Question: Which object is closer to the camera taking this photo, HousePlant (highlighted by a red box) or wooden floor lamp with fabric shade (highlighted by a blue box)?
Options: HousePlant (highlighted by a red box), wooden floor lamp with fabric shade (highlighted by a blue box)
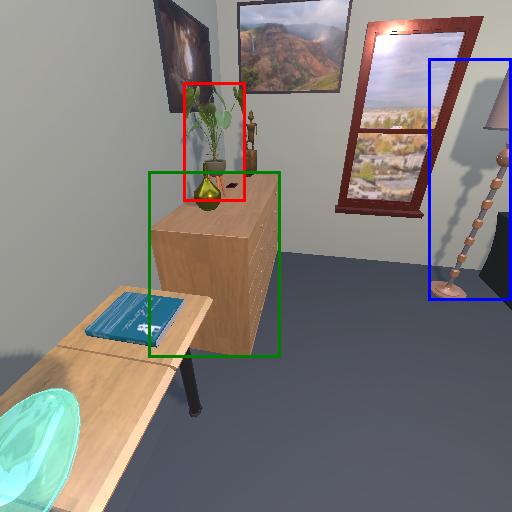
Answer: HousePlant (highlighted by a red box)